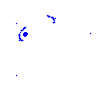
Particle: electron